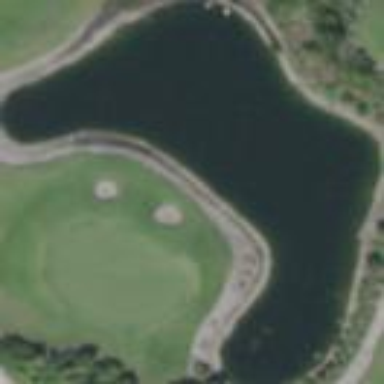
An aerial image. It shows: Water hazard in golf course. The hazard is natural water feature.